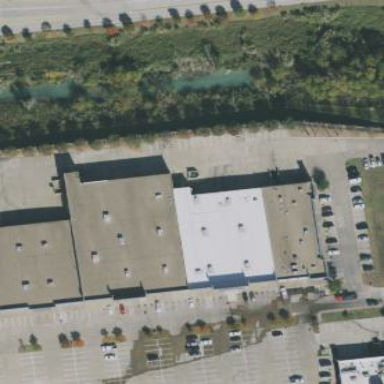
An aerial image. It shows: Retail building.